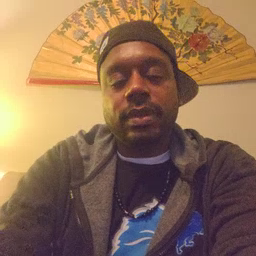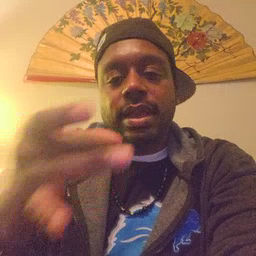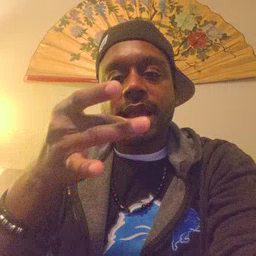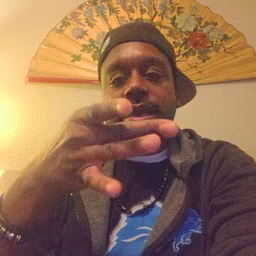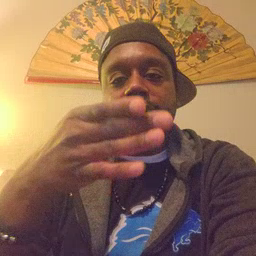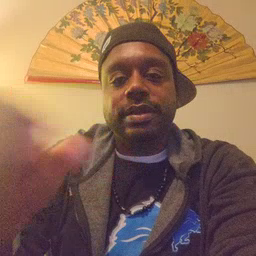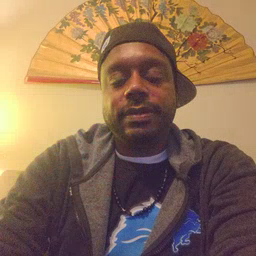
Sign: hate